Question:
I have this situation , i want to delete the objects in this celltable whose checkbox is Check on the clik of this "Delete" Button ,
Any idea how to get those objects whose checkbox is checked in this cellTable, when i click the delte button ..
Thanks
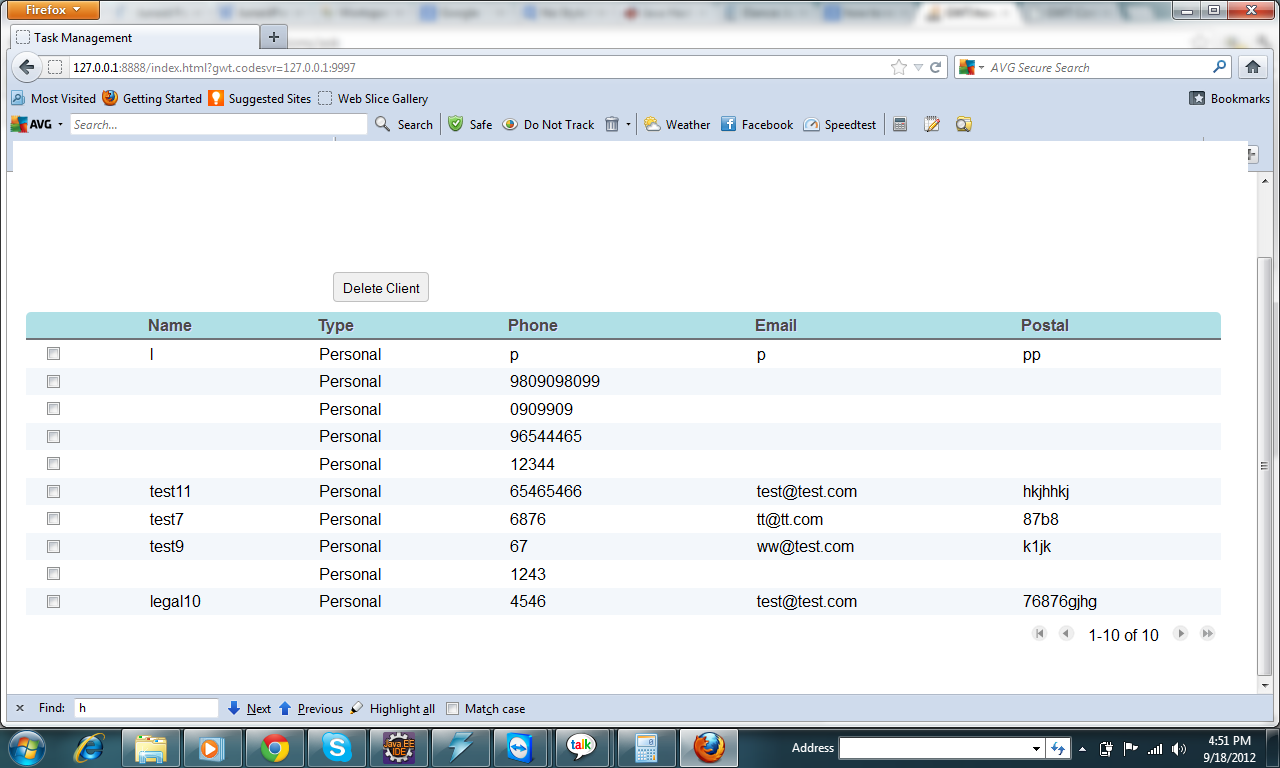
Answer: If your requirement with delete single row, then You can use SingleSelectionModel otherwise MulitiSelectionModel in celltable. I have written some code with single selection model,It may give some idea. i.e.
'''
selectionModel = new SingleSelectionModel<T>();
cellTable.setSelectionModel(selectionModel) //Set into your cellTable:
'''
When you select a checkbox, then row will auto selected and object will set in to selection model.
'''
CheckboxCell checkboxCell=new CheckboxCell(true, false);
Column<T, Boolean> boolColumn=new Column<T, Boolean>(
checkboxCell) {
@Override
public Boolean getValue(T object) {
return selectionModel.isSelected(object);
}
};
'''
On delete button click,use selected object,It will provide you a object for delete.
'selectionModel.getSelectedObject();'